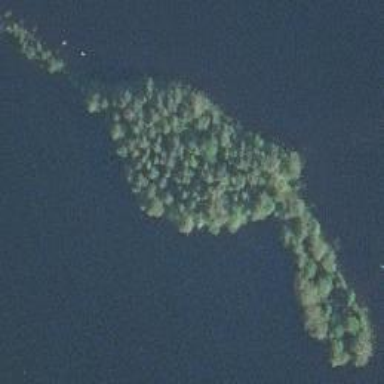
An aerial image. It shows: Forested islet.